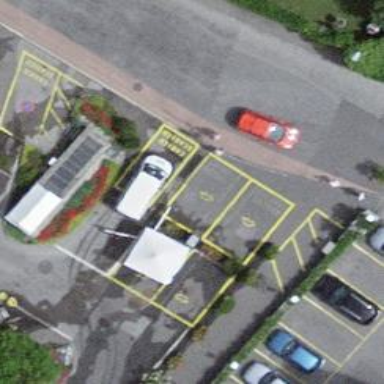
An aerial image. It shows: Charging station.